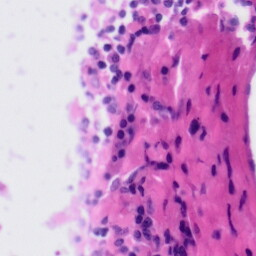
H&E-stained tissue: Tonsil